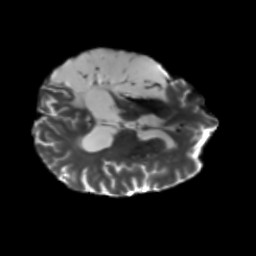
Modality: T2w
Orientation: axial
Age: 51
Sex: male
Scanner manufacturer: siemens
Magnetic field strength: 3 T
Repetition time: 5.25 s
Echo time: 0.08 s